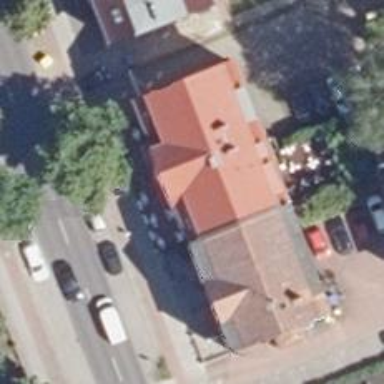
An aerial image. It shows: Café.